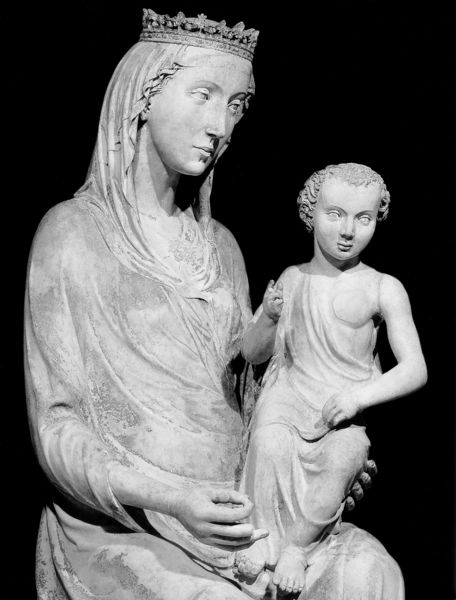
Titel: Orvieto, Dom, Fassadenschmuck
Künstler: Lorenzo Maitani
Standort: Orvieto, Dom (EU - I - Umbrien)
Schlagwörter: hand, weiß, sitzen, daumen, finger, frau, grau, marmor, mund, nase, schmuck, blick, schleier, tuch, haube, arm, arme, augen, gesicht, halten, stein, hals, gewand, kind, mutter, krone, locken, skulptur, statue, füße, thron, kopftuch, zeigefinger, bildhauerei, plastik, junge, schoß, foto, fotografie, knabe, schwarzweiß, christus, jesus, erwachsen, maria, madonna, kopfschmuck, jesuskind, gebärde, ärme